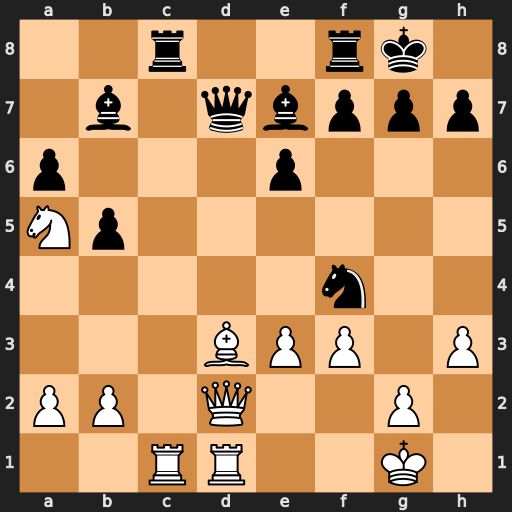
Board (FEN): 2r2rk1/1b1qbppp/p3p3/Np6/5n2/3BPP1P/PP1Q2P1/2RR2K1
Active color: w
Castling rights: -
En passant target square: -
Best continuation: Bxh7+ Kxh7 Qxd7